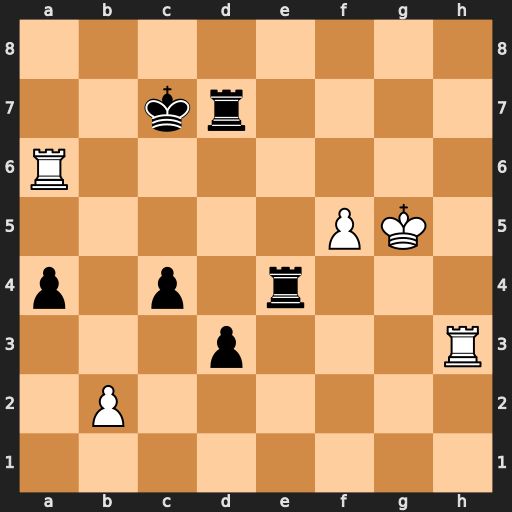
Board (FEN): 8/2kr4/R7/5PK1/p1p1r3/3p3R/1P6/8
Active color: w
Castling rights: -
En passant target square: -
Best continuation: Ra7+ Kc6 Rh6+ Rd6 Ra6+